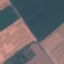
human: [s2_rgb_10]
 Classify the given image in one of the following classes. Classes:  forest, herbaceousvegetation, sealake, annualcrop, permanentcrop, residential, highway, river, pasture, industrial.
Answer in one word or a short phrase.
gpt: AnnualCrop